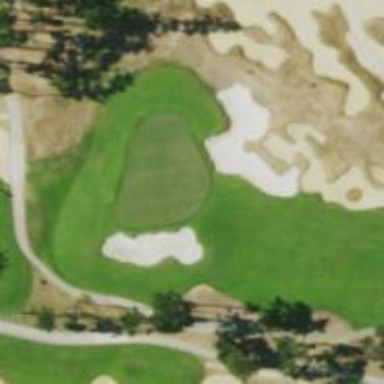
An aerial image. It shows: Golf hole.